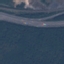
Land use / land cover class: Highway